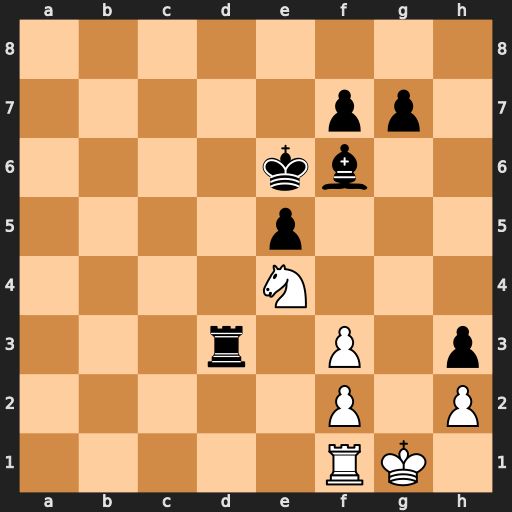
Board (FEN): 8/5pp1/4kb2/4p3/4N3/3r1P1p/5P1P/5RK1
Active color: w
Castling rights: -
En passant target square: -
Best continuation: Nc5+ Kd5 Nxd3